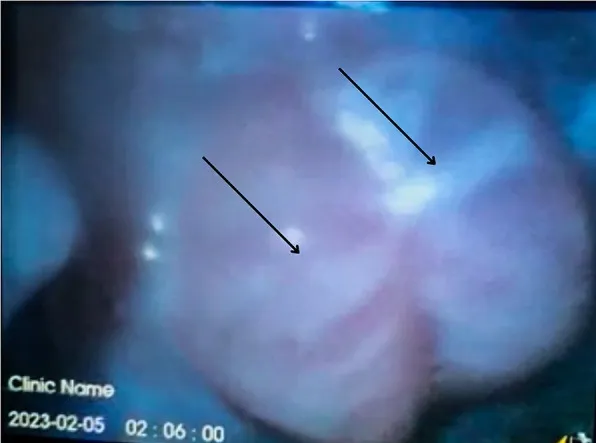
Two years old male with thermal injury-induced epiglottitis. Fiberoptic examination showing severe edema of the epiglottis with near-complete obstruction of the vocal cords.
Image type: radiology (x_ray)